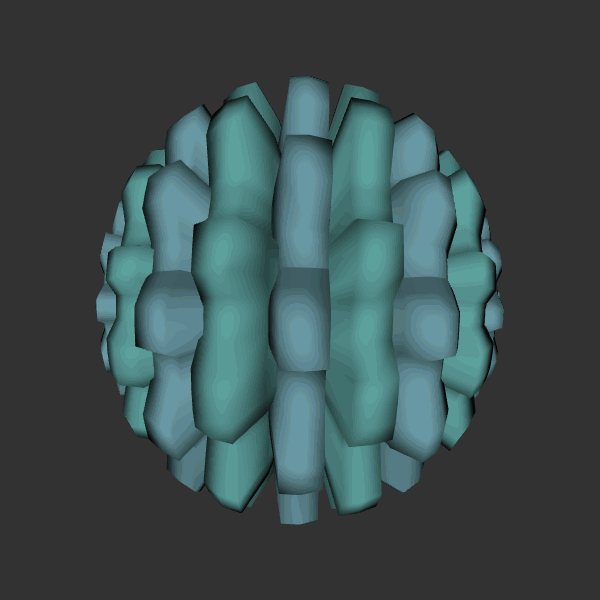
Background: dark